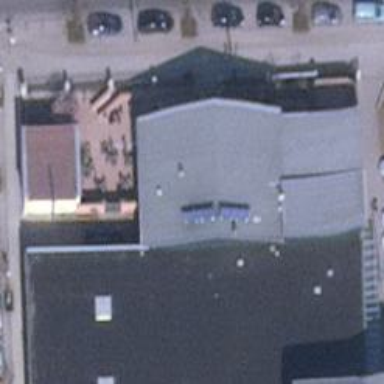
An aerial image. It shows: Restaurant.